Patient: sex F, age 61
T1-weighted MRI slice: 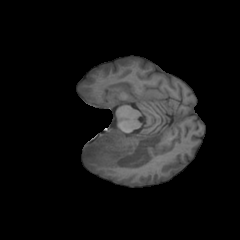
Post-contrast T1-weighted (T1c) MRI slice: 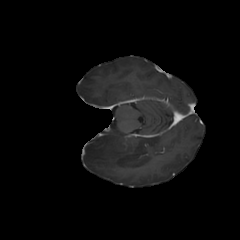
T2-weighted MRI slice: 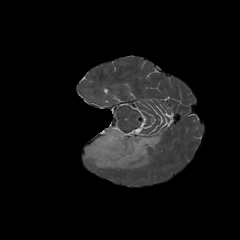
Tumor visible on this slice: yes
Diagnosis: Astrocytoma, IDH-wildtype
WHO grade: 2